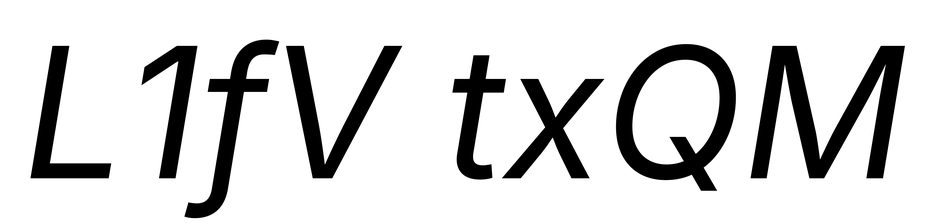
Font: Inter-Italic_Italic